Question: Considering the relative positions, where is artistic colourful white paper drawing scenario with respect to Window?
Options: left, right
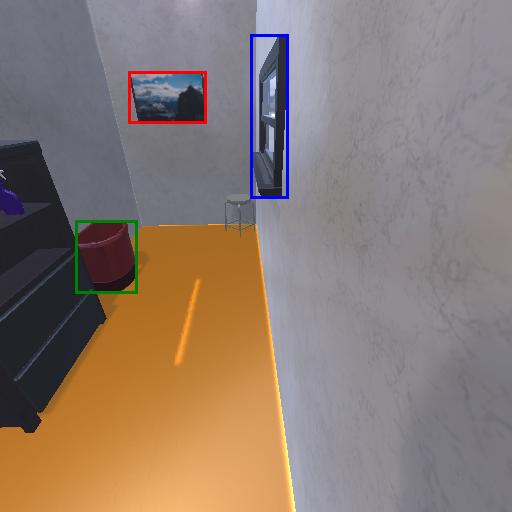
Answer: left